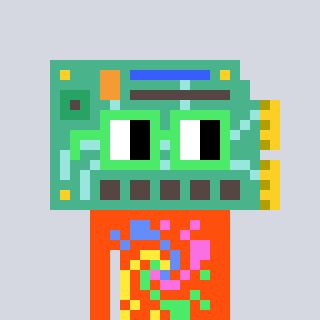
a pixel art character with square light green glasses, a chipboard-shaped head and a orange-colored body on a cool background